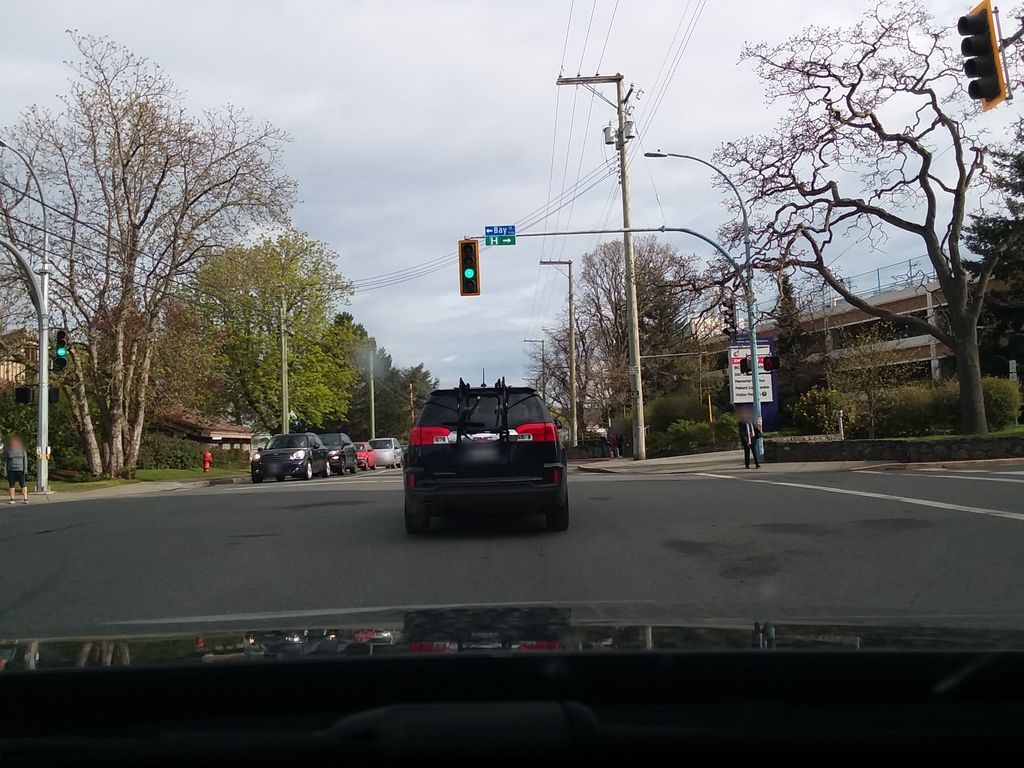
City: victoria